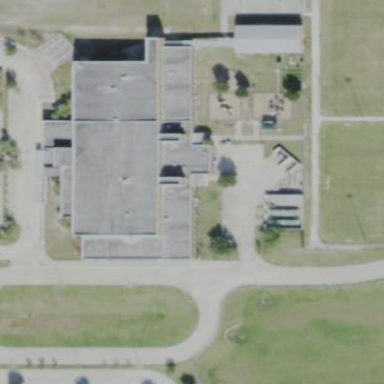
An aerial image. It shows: School.